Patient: sex M, age 63
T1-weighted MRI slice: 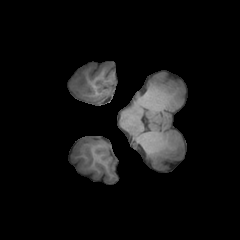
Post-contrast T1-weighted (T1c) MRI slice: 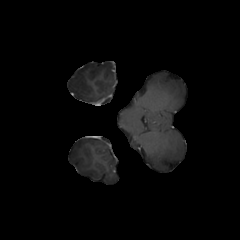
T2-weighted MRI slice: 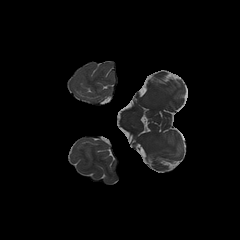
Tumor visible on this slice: no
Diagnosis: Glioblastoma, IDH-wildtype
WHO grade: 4